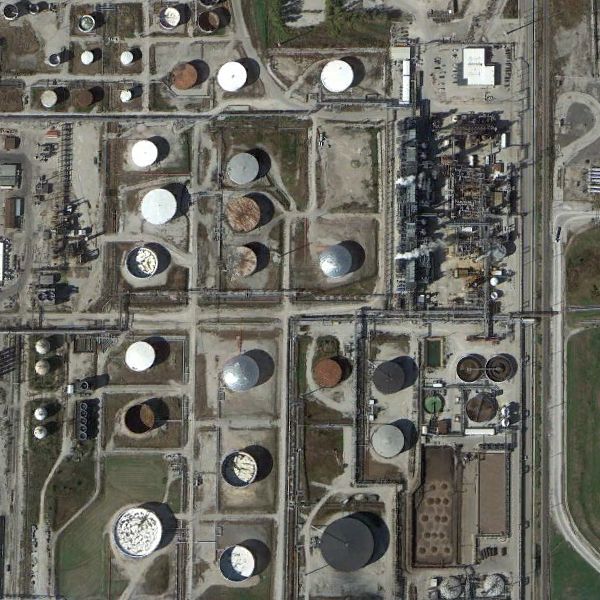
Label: StorageTanks